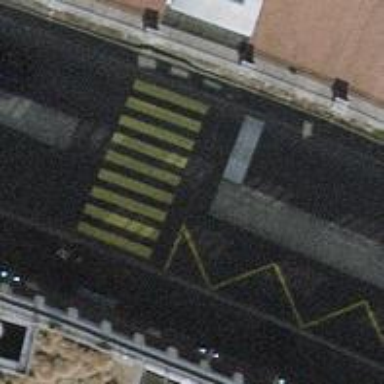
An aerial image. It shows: Road with traffic signals at crossing.